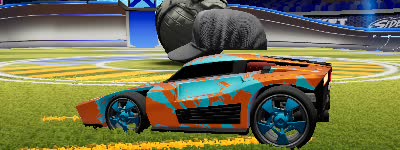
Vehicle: breakout